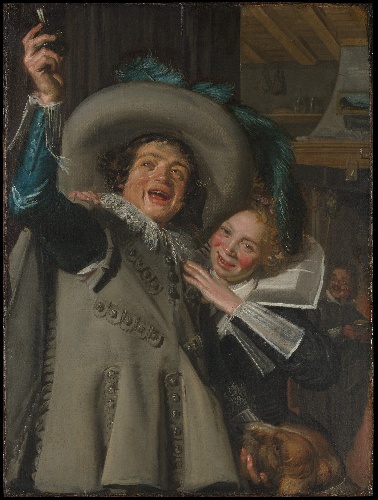
Title: Young Man and Woman in an Inn
Artist: Frans Hals
Artist bio: Dutch, Antwerp 1582/83–1666 Haarlem
Date: 1623
Object type: Painting
Classification: Paintings
Medium: Oil on canvas
Dimensions: 41 1/2 x 31 1/4 in. (105.4 x 79.4 cm)
Department: European Paintings
Credit line: Bequest of Benjamin Altman, 1913
Accession year: 1914
Repository: Metropolitan Museum of Art, New York, NY
Tags: Happiness|Men|Women|Dogs